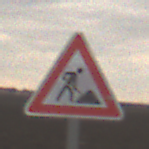
Verkehrszeichen: Arbeitsstelle
Umgebung: Outdoor, Nature
Tageszeit: MorningAfternoon
Wetter: Overcast
Licht: Natural
Jahreszeit: NotSpecified
Kontrast: LowContrast